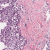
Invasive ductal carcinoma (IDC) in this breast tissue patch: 1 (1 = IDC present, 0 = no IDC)